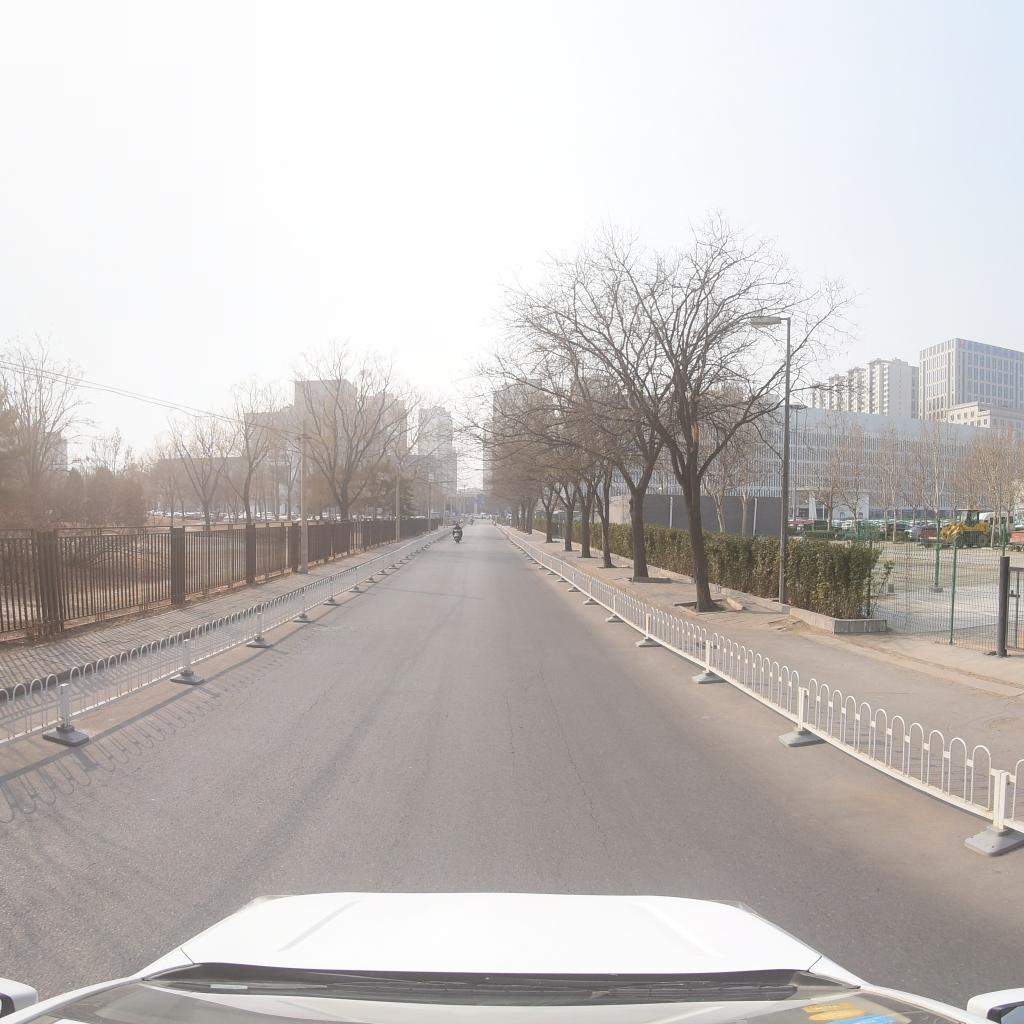
Region: Fengtai
Road damage annotations: longitudinal crack, longitudinal crack, longitudinal crack